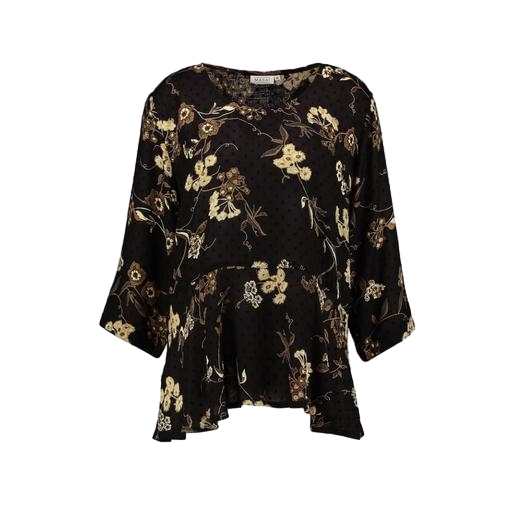
black floral-print gauze top, black floral-print top, black printed gauze blouse, white background